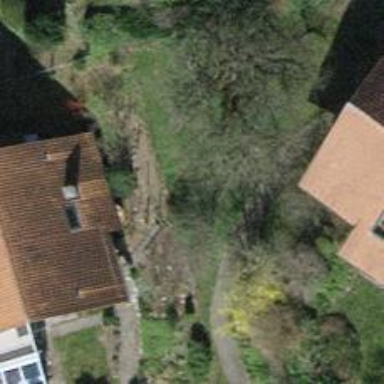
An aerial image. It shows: Urban area featuring tree as natural element.